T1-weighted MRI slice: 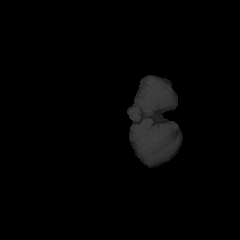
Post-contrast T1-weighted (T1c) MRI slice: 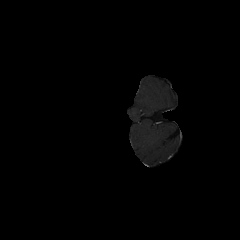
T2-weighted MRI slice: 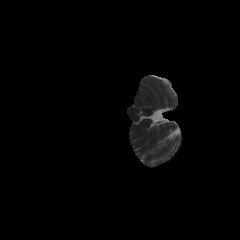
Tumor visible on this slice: no